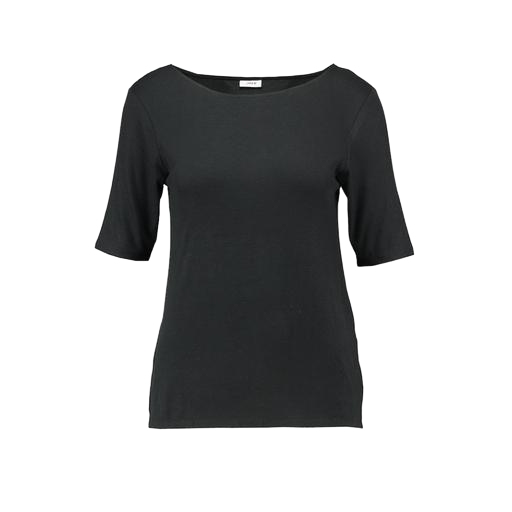
black boat neck t-shirt, black petite boat-neck t-shirt only macy, mid t-shirt, white background